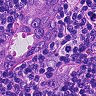
Metastatic tissue present: yes